Question: I am working on a tilemap game that can best be described by making reference too the image below.
The red tile is my floor which collides with my player and it also handles whether or not the sprite can jump (if no contact do NOT jump). So while walking across the red tile I "CAN JUMP"
however if I run into the yellow tile. my NSLog again prints "can jump" since I have a long on the contact of the player and wall. BUT if i move away from the yellow tile WHILE still walking on the red. I get a notification saying "Cannot jump" and as a result my sprite can no longer jumps since it does not detect a collision between my player and my floor.
Would love if i could be given ideas on how to handle this.
thanks
'''
floor.name = @"floor";
floor.position = CGPointMake(x + w/2, y + h/2);
floor.zPosition=0;
floor.physicsBody =
[SKPhysicsBody bodyWithRectangleOfSize:CGSizeMake(w, h)];
floor.physicsBody.usesPreciseCollisionDetection=YES;
floor.physicsBody.categoryBitMask = floorCategory;
floor.physicsBody.contactTestBitMask=spriteCategory;
floor.physicsBody.dynamic = NO;
- (void)didBeginContact:(SKPhysicsContact *)contact {
uint32_t collision = (contact.bodyA.categoryBitMask | contact.bodyB.categoryBitMask);
if (collision == (floorCategory|spriteCategory)) {
NSLog(@"Can jummp");
onFloor=YES;
}
}
- (void) didEndContact:(SKPhysicsContact *)contact {
uint32_t contactTest = (contact.bodyA.categoryBitMask | contact.bodyB.categoryBitMask);
if (contactTest == (spriteCategory| floorCategory)) {
NSLog(@"dont jumps");
onFloor = NO;
}
'''

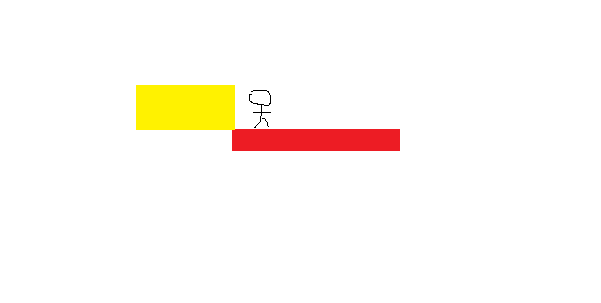
Answer: The issue was resolved in chat.
The problem was that both the red and yellow object had the same physics category (floorCategory).
The player made contact with the yellow object while already having contact with the red object. The player then lost contact with the yellow object, by moving right, and triggered the didEndContact: method due to the yellow object having the same category as the red object and thereby setting the "No Jump" state.
The solution is to add a "wall category" the side of the yellow object and thereby preventing didEndContact: to fire.